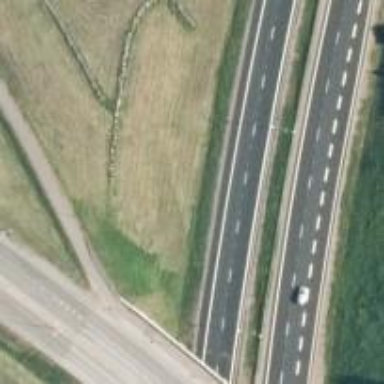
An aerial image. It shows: Asphalt motorway.